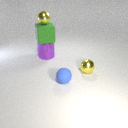
large purple metal cylinder below small yellow metal sphere